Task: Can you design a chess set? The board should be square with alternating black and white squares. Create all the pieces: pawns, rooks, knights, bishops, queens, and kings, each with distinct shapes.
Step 2262:
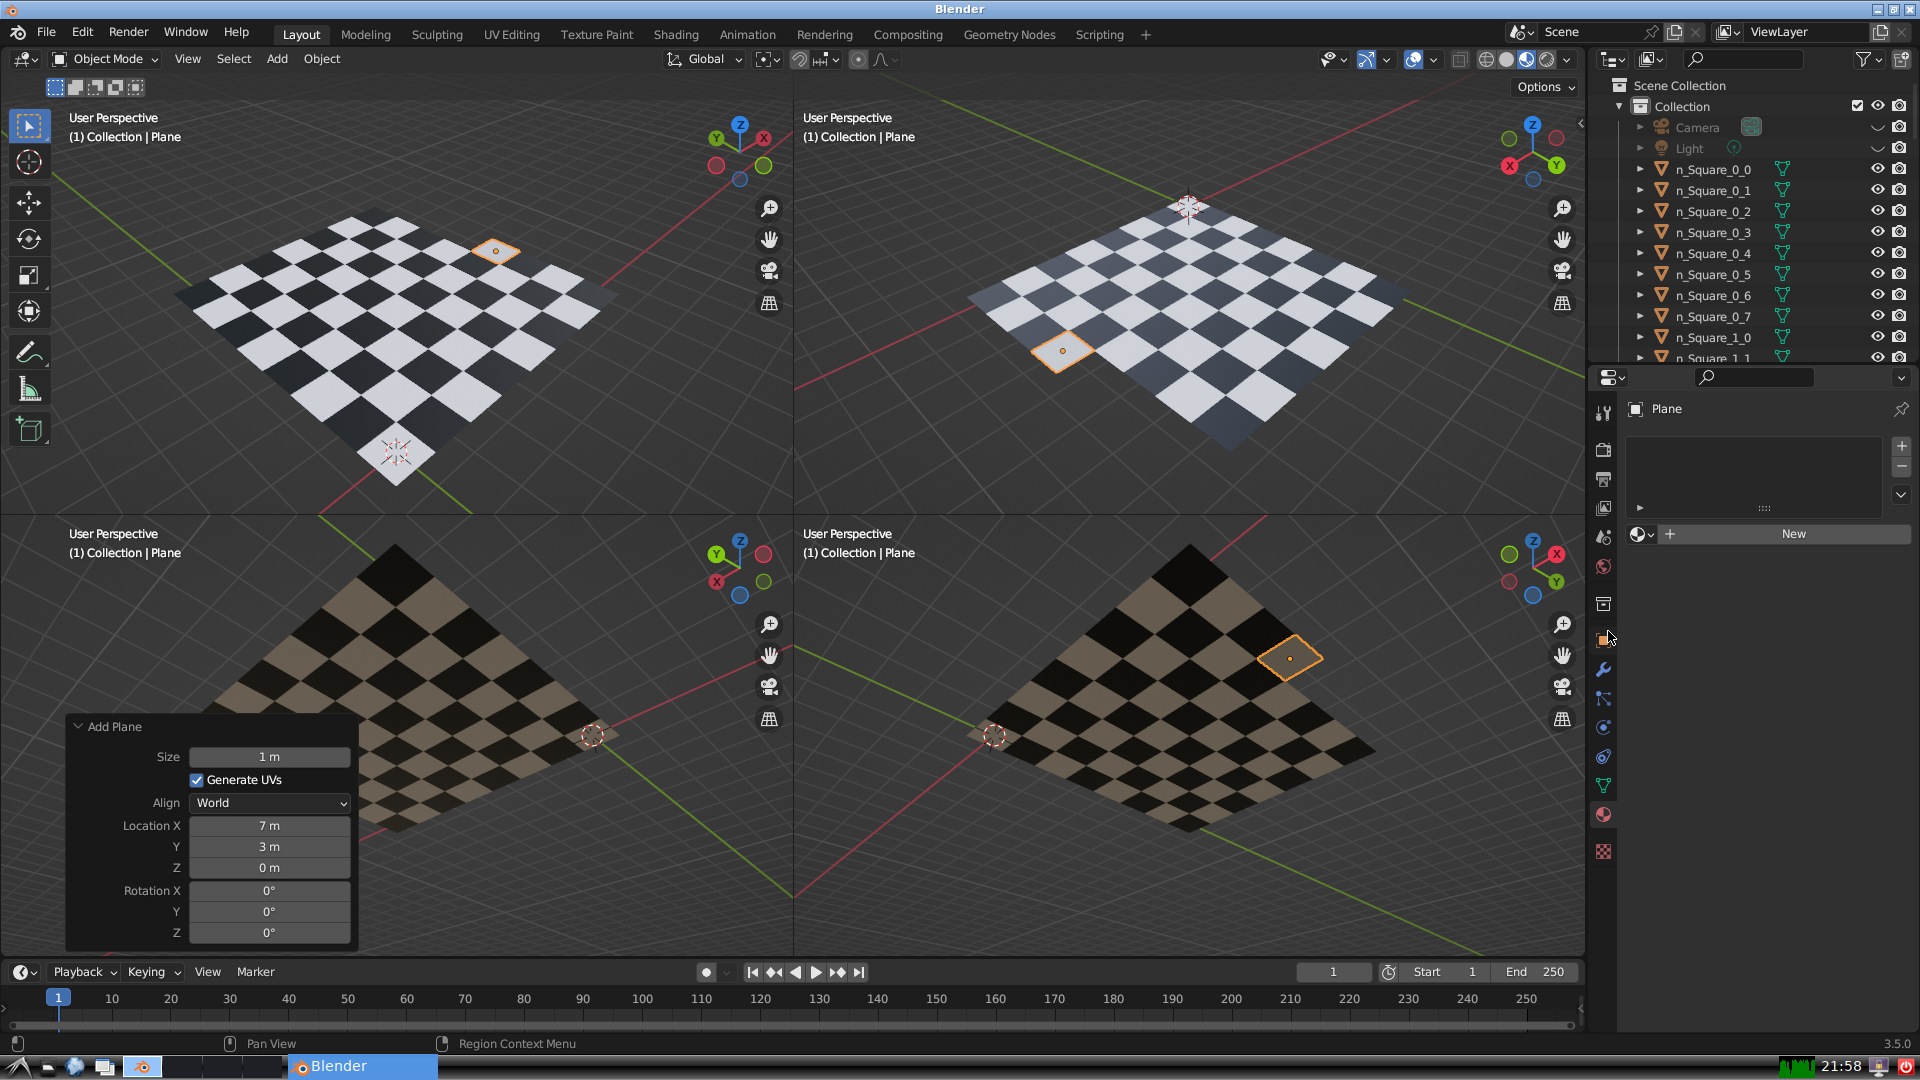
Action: click: no